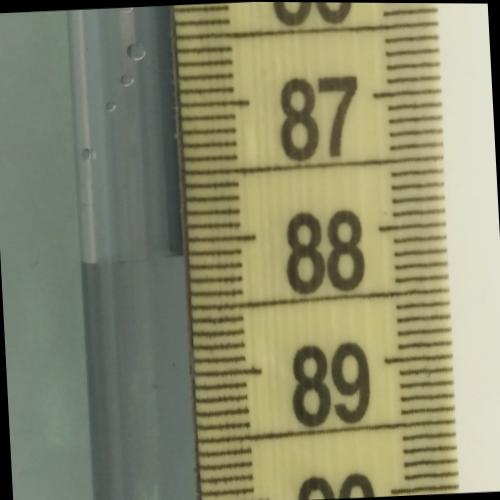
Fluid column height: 88.1 cm